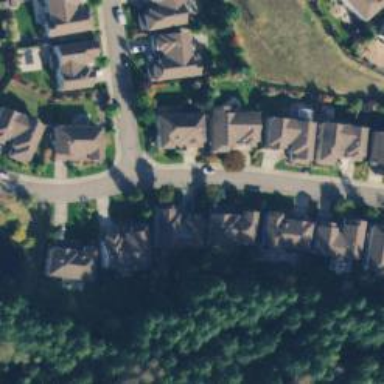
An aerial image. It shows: Residential road with asphalt surface and sidewalk on the left side.